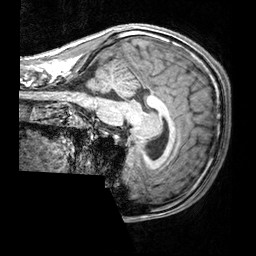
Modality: T1w
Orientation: sagittal
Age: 21
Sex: male
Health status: healthy
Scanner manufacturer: siemens
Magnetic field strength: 3 T
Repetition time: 2.3 s
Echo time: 0.00303 s